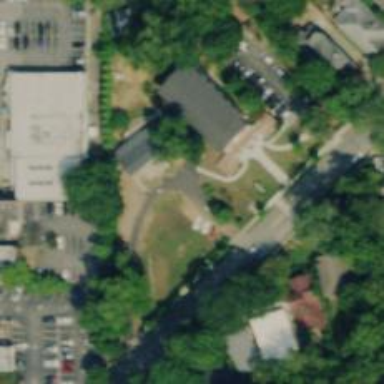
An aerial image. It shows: Kindergarten.